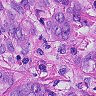
Metastatic tissue present: yes